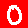
Digit: 0